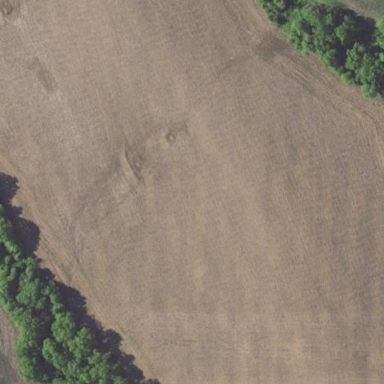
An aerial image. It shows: Farmland growing combination of corn and beans as crops.